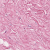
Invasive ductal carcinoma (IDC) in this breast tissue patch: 0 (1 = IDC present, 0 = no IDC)